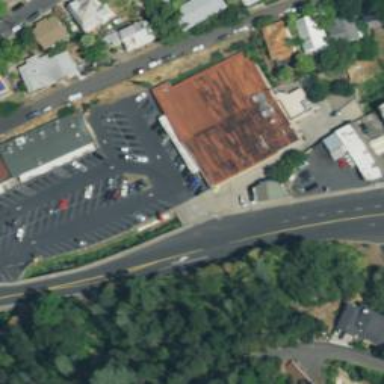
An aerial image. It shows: Supermarket building.